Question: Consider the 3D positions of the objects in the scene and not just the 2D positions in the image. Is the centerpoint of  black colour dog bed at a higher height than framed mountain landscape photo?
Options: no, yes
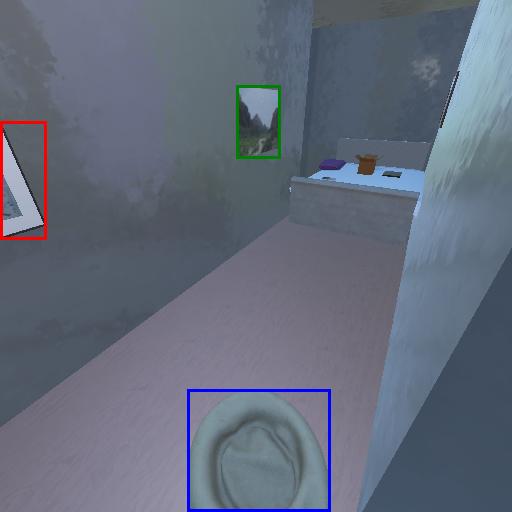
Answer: no